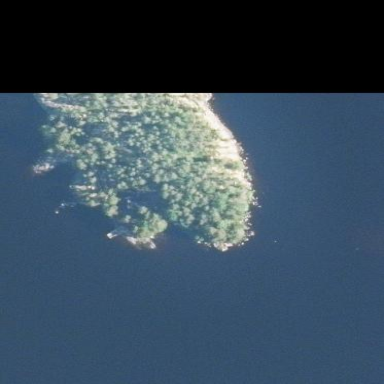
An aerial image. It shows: Islet.